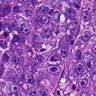
Metastatic tissue present: yes